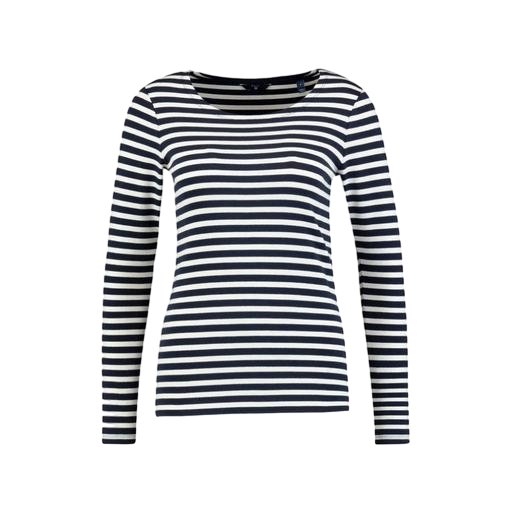
white le nautical long-sleeved top, blue women's striped long-sleeve t-shirt, bateau shirt, white background